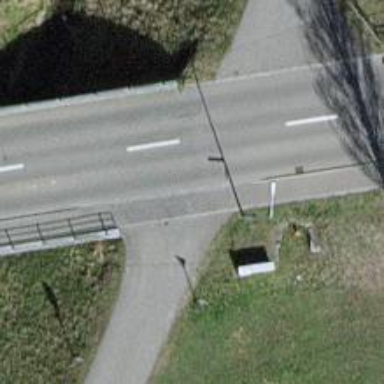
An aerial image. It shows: Road with "give way" sign.